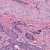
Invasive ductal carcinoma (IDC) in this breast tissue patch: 1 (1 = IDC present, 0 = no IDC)